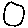
Label: circle